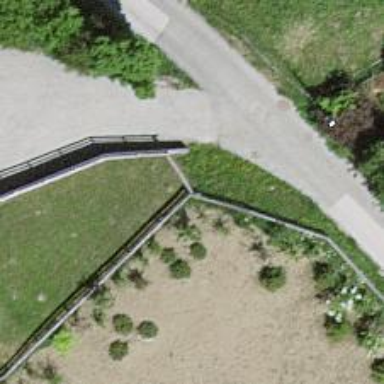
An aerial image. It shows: Fence.